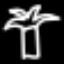
Label: palm tree